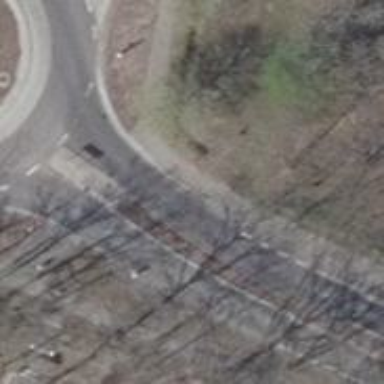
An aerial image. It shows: Primary highway with asphalt surface. There are separate sidewalks on both sides.